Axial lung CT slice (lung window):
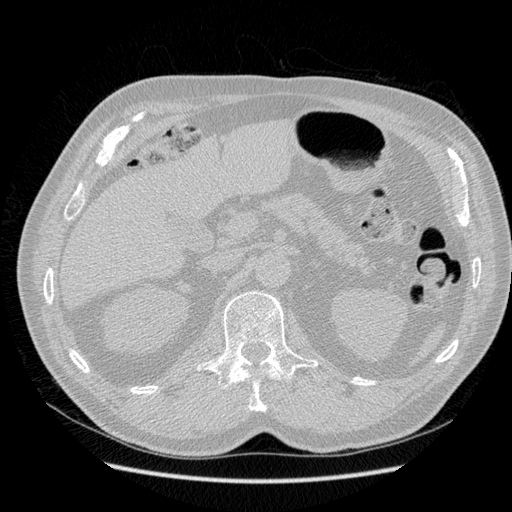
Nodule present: no